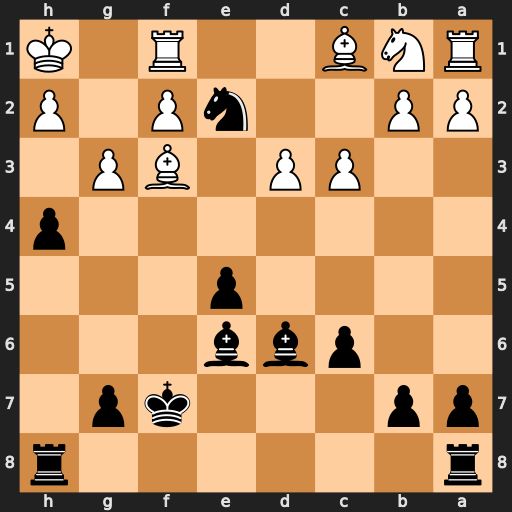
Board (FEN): r6r/pp3kp1/2pbb3/4p3/7p/2PP1BP1/PP2nP1P/RNB2R1K
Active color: b
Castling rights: -
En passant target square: -
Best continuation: hxg3 fxg3 Nxg3+